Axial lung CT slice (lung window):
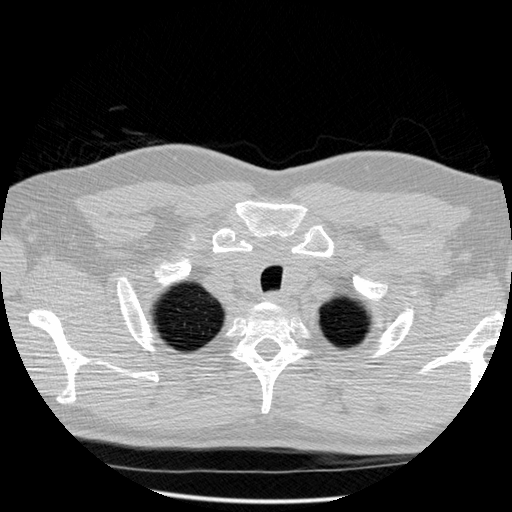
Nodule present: no